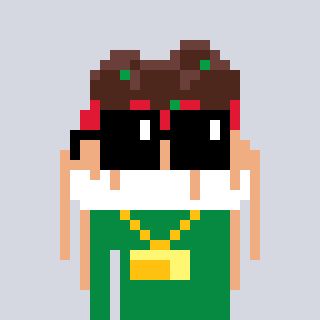
a pixel art character with square black sunglasses, a spaghetti-shaped head and a green-colored body on a cool background